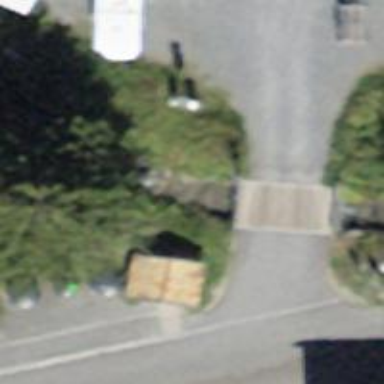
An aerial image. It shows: Unpaved service road on bridge designated as parking aisle.